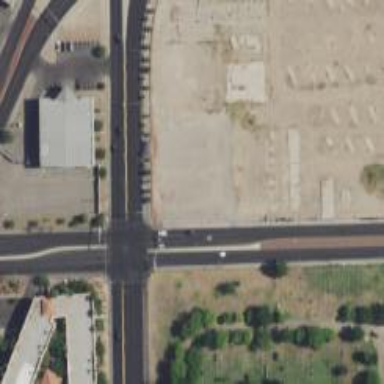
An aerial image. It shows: Solid stop line on the road marking.